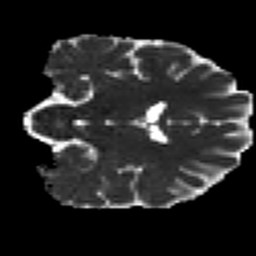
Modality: MD
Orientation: coronal
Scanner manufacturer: siemens
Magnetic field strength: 3 T
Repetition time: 7.8 s
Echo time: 0.09 s